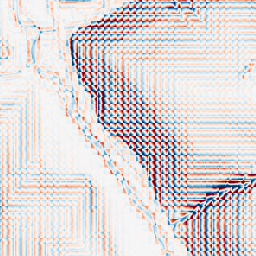
Category: wavelet
Decomposition family: wavelet_biorthogonal
Decomposition parameters: wavelet: bior1.3
level: 3
Upsampling method: sinc_blackman
Upsampling parameters: scale: 2
kernel_size: 4
Upsampling scale: 2